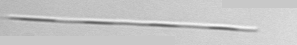
Label: Leptocylindrus